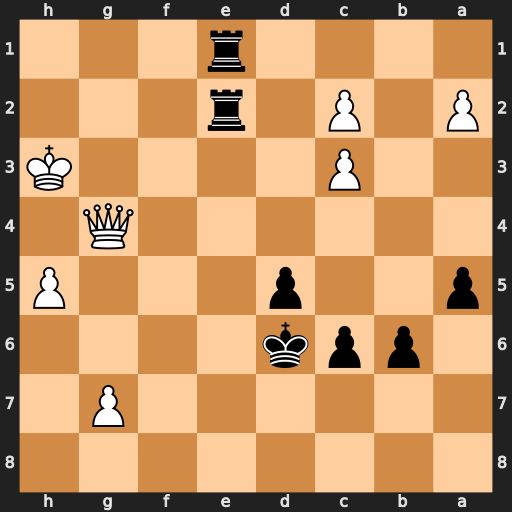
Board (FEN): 8/6P1/1ppk4/p2p3P/6Q1/2P4K/P1P1r3/4r3
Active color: b
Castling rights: -
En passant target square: -
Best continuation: Rh1+ Kg3 Rg1+ Kf3 Rxg4 Kxg4 Rg2+